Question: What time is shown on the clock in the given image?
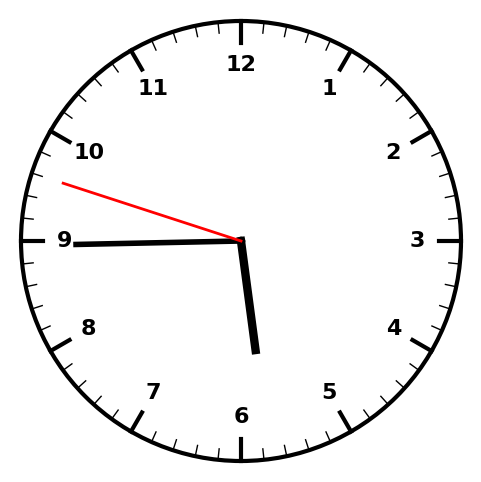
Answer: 05:44:48